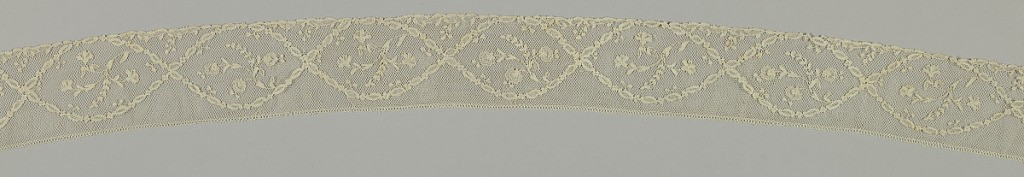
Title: Band
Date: mid-18th century
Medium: linen Technique: needle lace
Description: Border composed of two narrow bands, crossing and forming ovals, which are filled with floral sprays.